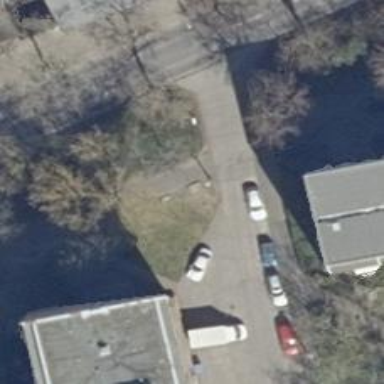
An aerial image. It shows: Residential road with concrete plates surface.